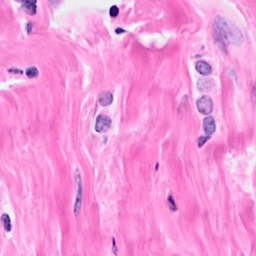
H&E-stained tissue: Breast